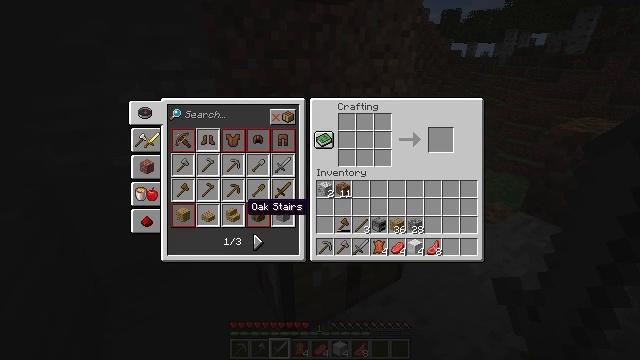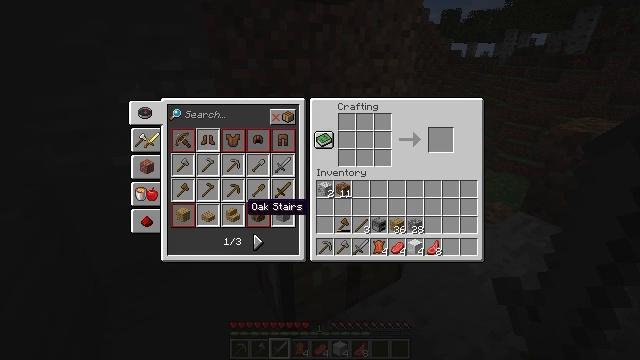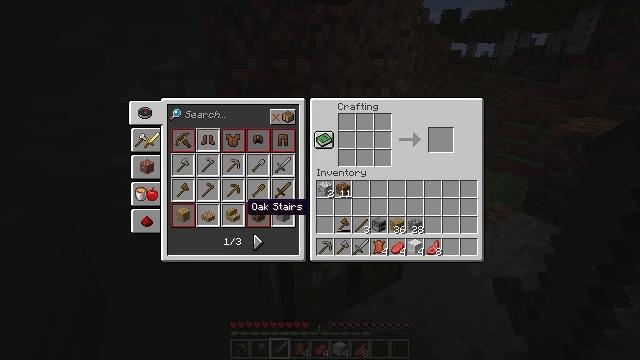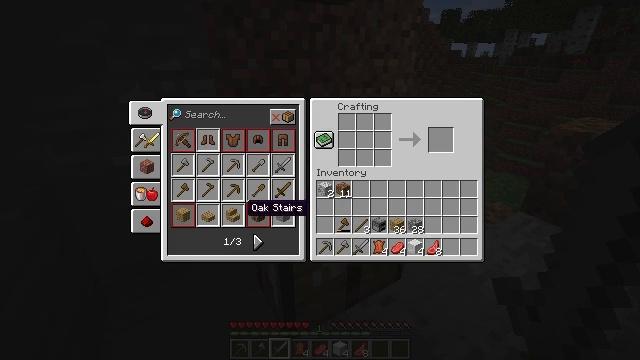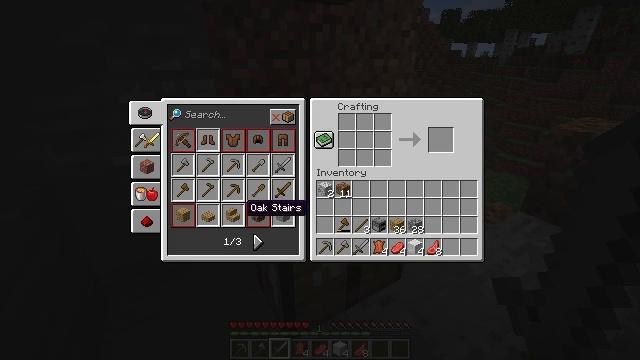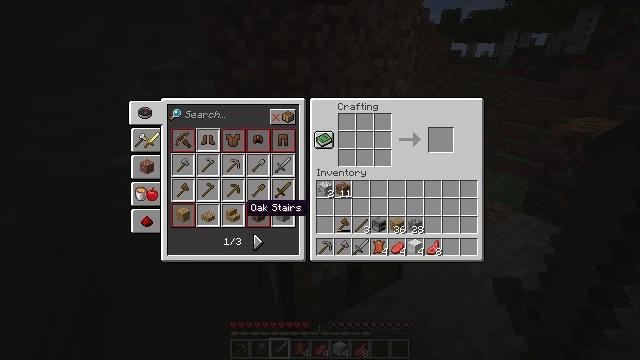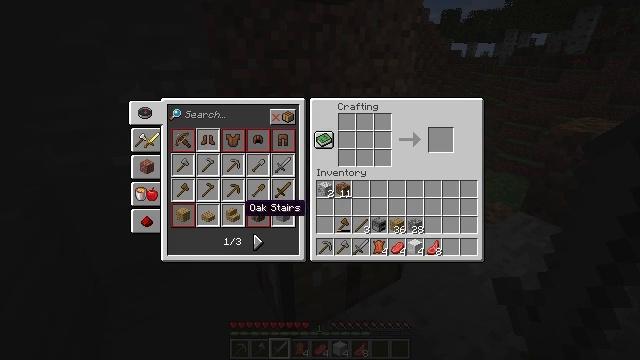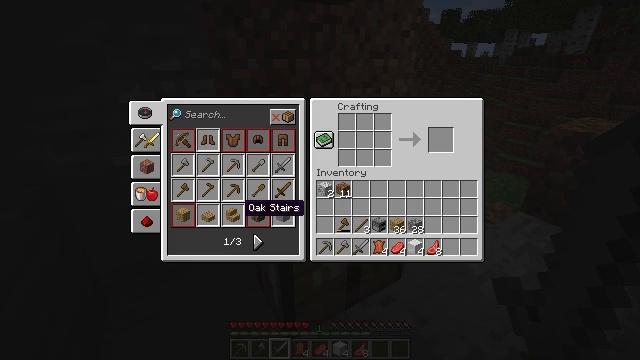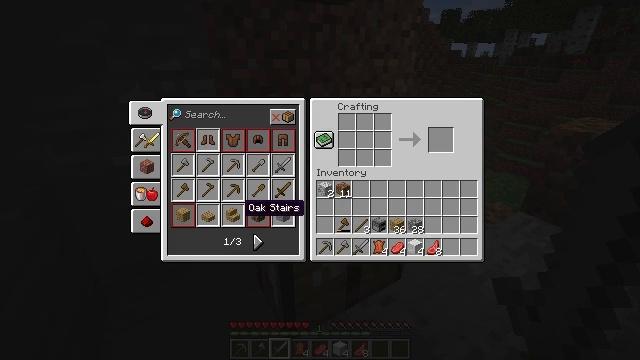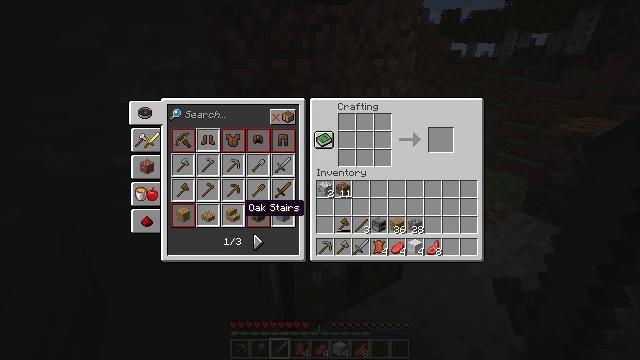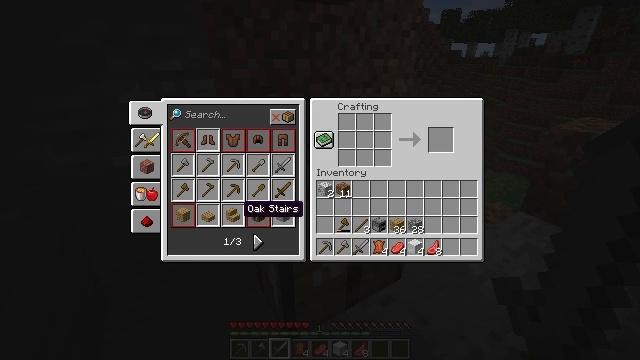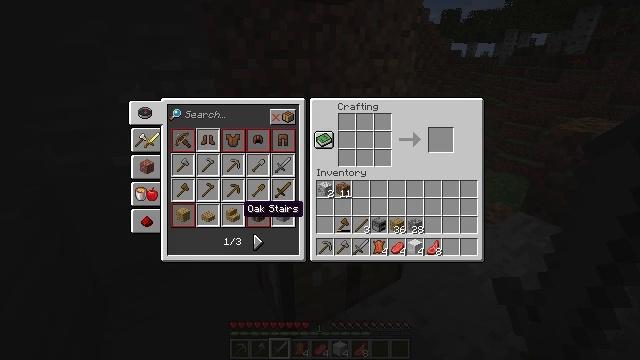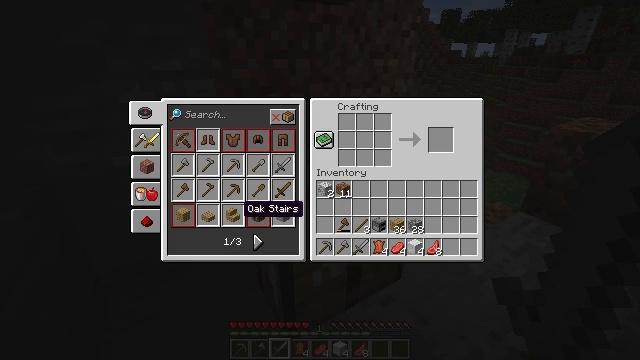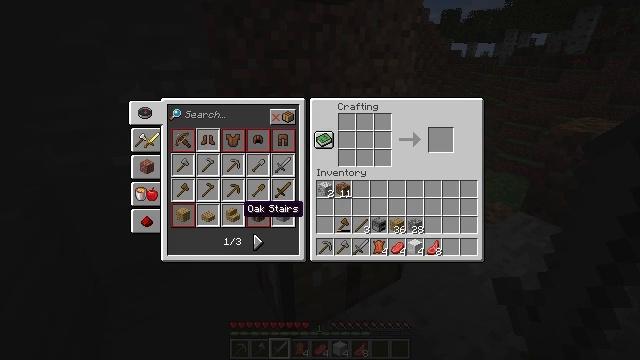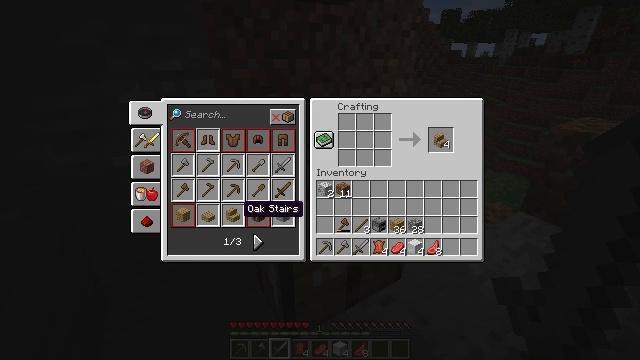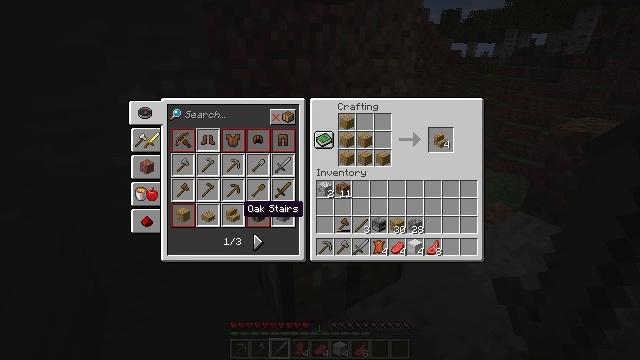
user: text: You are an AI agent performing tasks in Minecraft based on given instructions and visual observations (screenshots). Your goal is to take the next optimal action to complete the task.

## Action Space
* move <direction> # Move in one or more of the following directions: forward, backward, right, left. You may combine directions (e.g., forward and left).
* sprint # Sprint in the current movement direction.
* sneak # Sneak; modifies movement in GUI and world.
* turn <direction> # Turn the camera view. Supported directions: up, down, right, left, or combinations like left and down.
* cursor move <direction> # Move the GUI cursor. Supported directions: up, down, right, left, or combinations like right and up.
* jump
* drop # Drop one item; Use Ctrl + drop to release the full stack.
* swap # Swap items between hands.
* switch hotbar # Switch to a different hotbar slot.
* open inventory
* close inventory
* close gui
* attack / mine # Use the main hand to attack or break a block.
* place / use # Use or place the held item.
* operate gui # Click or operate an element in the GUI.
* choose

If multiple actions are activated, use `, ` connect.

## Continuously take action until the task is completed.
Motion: motion action
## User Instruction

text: Make leather boots with leather.
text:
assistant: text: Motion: no_op
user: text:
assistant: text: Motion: no_op
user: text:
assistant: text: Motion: no_op
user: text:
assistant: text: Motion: no_op
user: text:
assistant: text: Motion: no_op
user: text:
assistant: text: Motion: no_op
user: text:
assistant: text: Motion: no_op
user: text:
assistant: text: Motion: no_op
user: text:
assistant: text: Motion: operate gui
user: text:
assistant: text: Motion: operate gui
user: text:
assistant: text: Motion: operate gui
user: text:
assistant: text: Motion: no_op
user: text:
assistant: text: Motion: no_op
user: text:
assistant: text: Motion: no_op
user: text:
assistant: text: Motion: no_op
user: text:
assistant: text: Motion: no_op
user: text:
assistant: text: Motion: no_op
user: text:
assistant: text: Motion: no_op
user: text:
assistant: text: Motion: no_op
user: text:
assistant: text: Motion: no_op
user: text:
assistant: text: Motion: no_op
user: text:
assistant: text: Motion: no_op
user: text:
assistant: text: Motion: no_op
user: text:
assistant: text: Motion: no_op
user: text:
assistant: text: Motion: no_op
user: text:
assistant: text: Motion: no_op
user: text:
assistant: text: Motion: no_op
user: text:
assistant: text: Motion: no_op
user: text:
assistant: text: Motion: no_op
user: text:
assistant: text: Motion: no_op